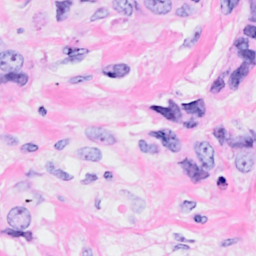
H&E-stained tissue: Breast